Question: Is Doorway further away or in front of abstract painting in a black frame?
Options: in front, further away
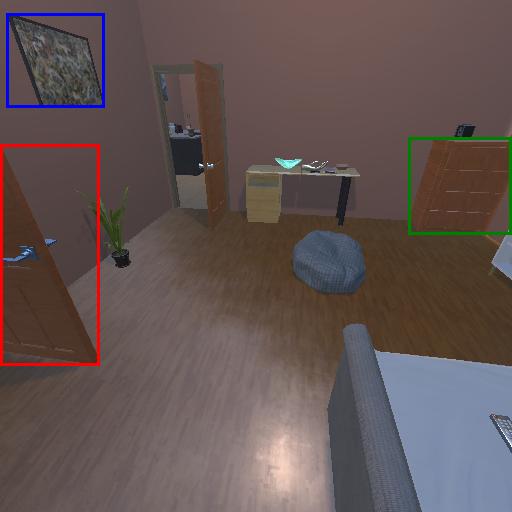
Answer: in front